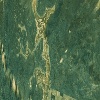
Label: land